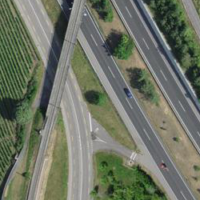
EUNIS habitat code: 57
Species observed at this site:
Acer campestre